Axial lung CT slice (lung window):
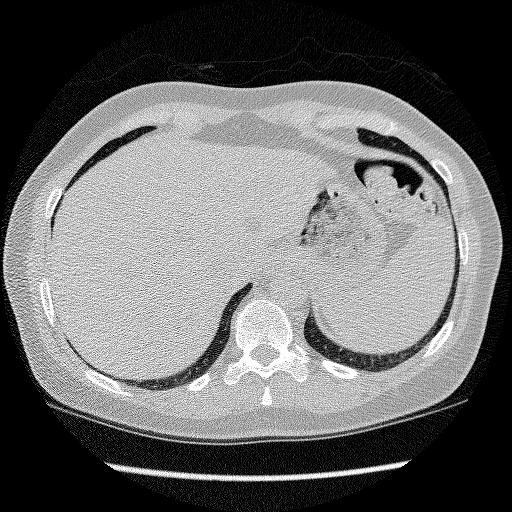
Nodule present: no